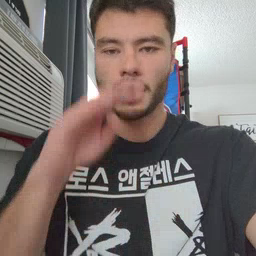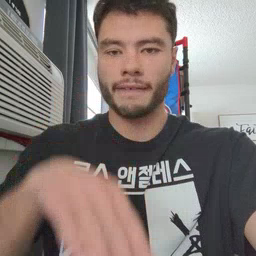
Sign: elephant